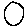
Label: circle